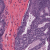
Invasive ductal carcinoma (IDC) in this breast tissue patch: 0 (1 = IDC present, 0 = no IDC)